Question: How to remove black background that comes after 'rotating bitmap'?. I have tried different methods but none of them seems to work. Please help me find a way out!
This is my code it produces
 image:
'''
<!-- language: lang-java -->
if (view.getId() == R.id.save_btn) {
emojiOn = false;
timeStamp = new SimpleDateFormat("yyyyMMdd_HHmmss", Locale.US).format(new Date());
drawView.setDrawingCacheEnabled(true);
if (drawView.getDrawingCache() != null)
drawView.destroyDrawingCache();
drawView.buildDrawingCache();
AlertDialog.Builder saveDialog = new AlertDialog.Builder(this);
saveDialog.setTitle("Save drawing");
saveDialog.setMessage("Save drawing to device Gallery?");
saveDialog.setPositiveButton("Yes", new DialogInterface.OnClickListener() {
public void onClick(DialogInterface dialog, int which) {
Matrix matrix = new Matrix();
matrix.setRotate(Rotation);
Bitmap b = drawView.getDrawingCache();
b = Bitmap.createBitmap(b, 0, 0, b.getWidth(), b.getHeight(), matrix, true);
String imgSaved = MediaStore.Images.Media.insertImage(getContentResolver(), b, timeStamp, "drawing");
if (imgSaved != null)
Toast.makeText(getApplicationContext(), "Drawing saved to gallery!", Toast.LENGTH_SHORT).show();
else
Toast.makeText(getApplicationContext(), "Oops! Image could not be saved.", Toast.LENGTH_SHORT).show();
drawView.destroyDrawingCache();
}
});
saveDialog.setNegativeButton("Cancel", new DialogInterface.OnClickListener() {
public void onClick(DialogInterface dialog, int which) {
dialog.cancel();
}
});
saveDialog.show();
}
'''
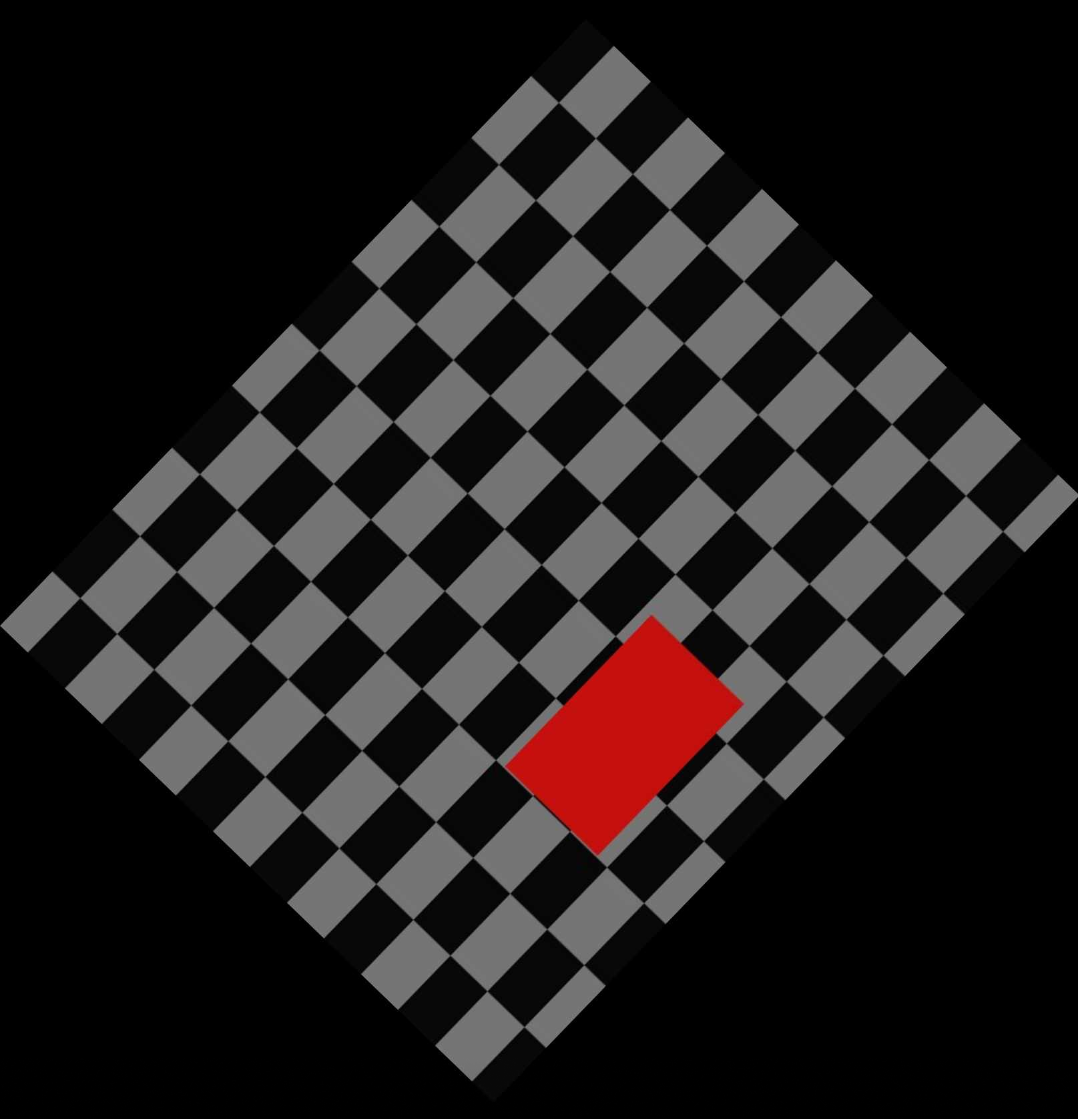
Answer: You must use your bitmap object 'b.setHasAlpha(true);' put that line of code right after you declare your bitmap.